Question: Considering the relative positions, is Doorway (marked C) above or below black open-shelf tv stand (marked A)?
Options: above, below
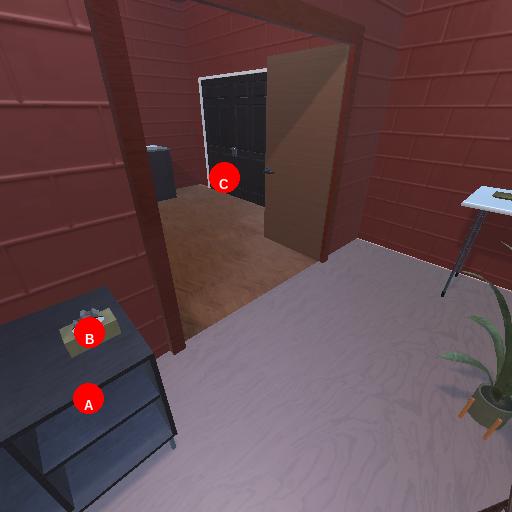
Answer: above